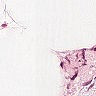
Metastatic tissue present: no